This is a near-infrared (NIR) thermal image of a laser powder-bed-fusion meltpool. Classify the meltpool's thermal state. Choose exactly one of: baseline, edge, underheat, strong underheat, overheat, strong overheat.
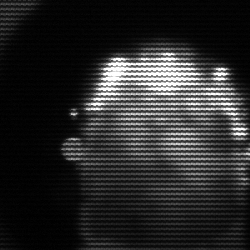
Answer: baseline